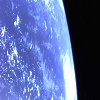
Label: water